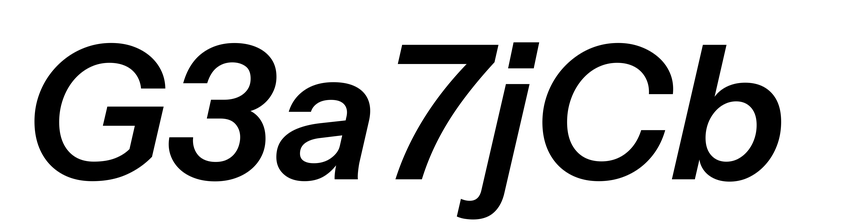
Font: InstrumentSans-Italic_SemiBold_Italic